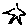
Label: star